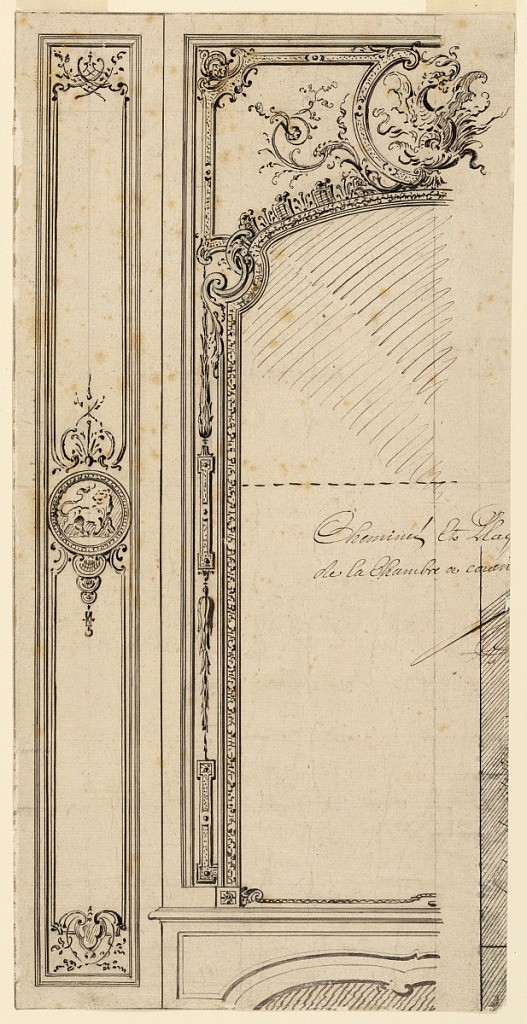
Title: Design for Overmantel; recto, Plans of Moldings
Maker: Gilles-Marie Oppenord, French, 1672–1742
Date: ca. 1720
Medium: Pen and black ink, black chalk on paper
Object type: Drawing
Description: Slightly more than left half of overmantel with pilaster panel at left. The mirror frame with dragon in top center rises from top of mantel.  Decoration of pilaster includes medallion with a lion in center. A fragment of section or plan with parts of letters, lower right.  Inscribed at center right:  Cheminée et Plaq(ard)/de la chambre a couch (er).  Verso:  in opposite direction, top:  two rows of plans referring to consecutive moldings.  Annoated in margin:  Cadre des Pilastres; and A bottom; A bases (?) du Plaqcard.